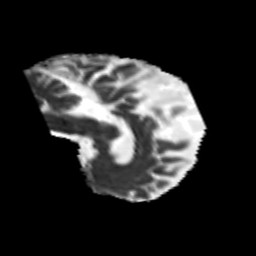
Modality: MD
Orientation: sagittal
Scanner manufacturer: siemens
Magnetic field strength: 3 T
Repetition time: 6.8 s
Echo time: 0.093 s